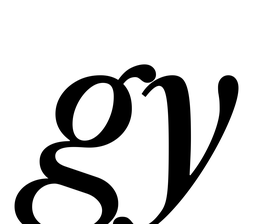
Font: LibreCaslonText-Italic_Italic